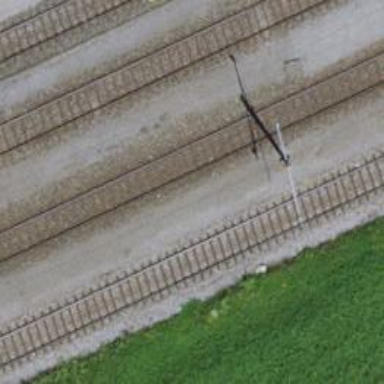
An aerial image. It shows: Railway yard with electrified contact lines.